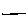
Label: line